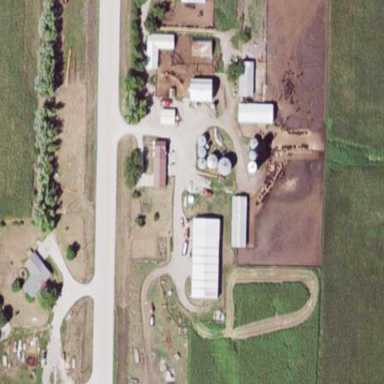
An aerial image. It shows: Farmyard area.